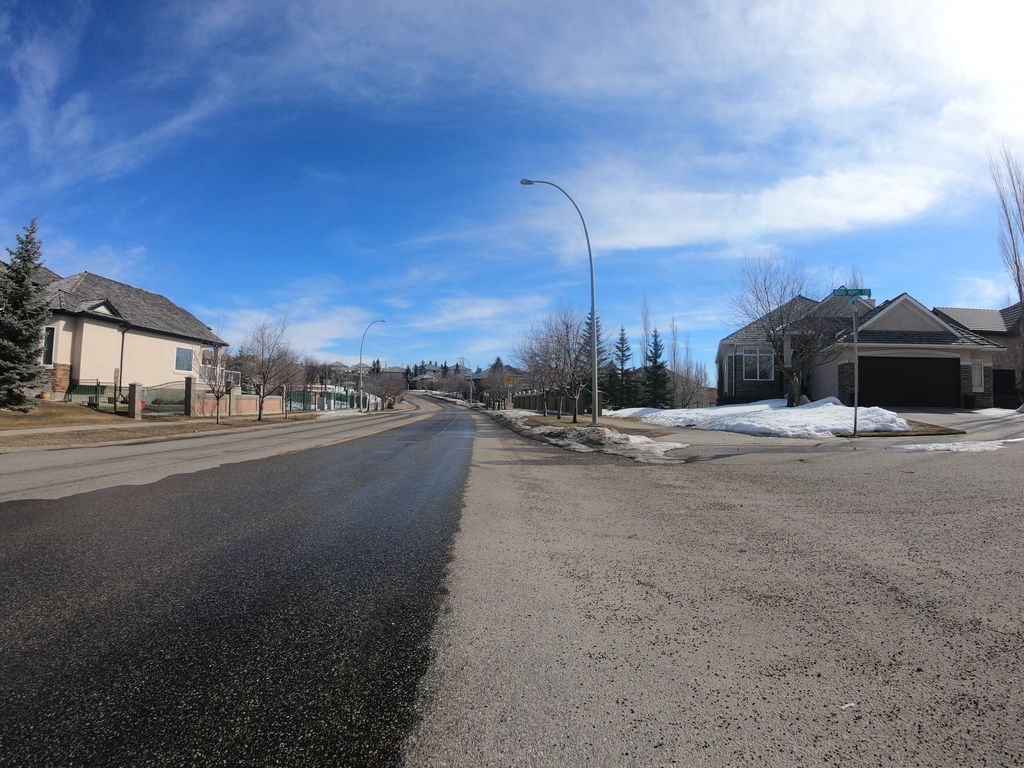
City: calgary